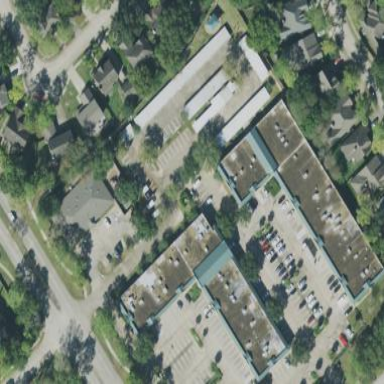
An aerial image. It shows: Commercial building.